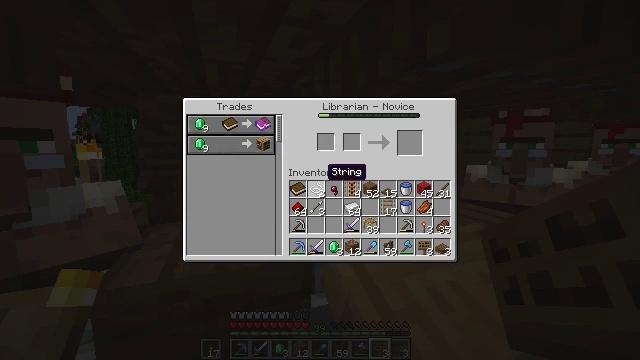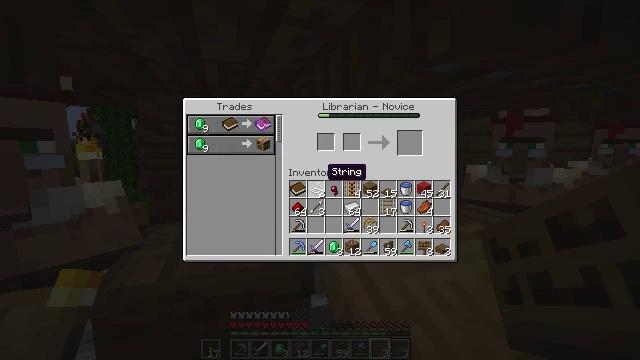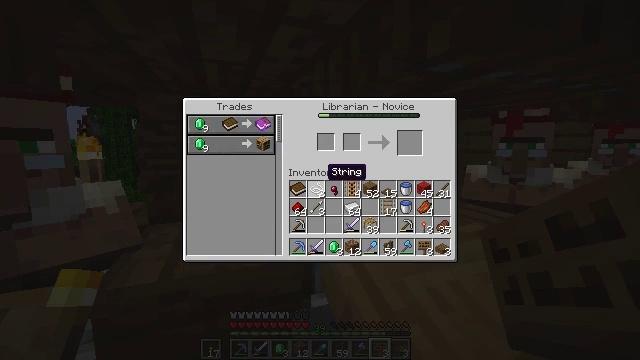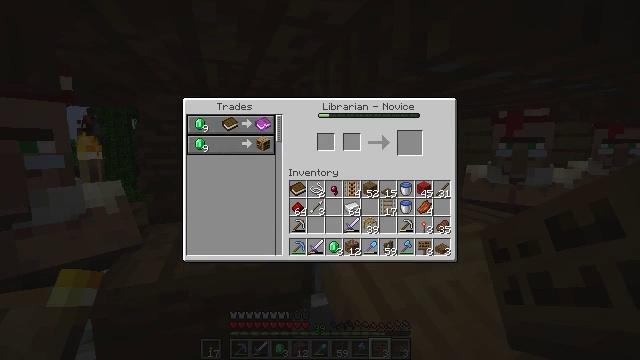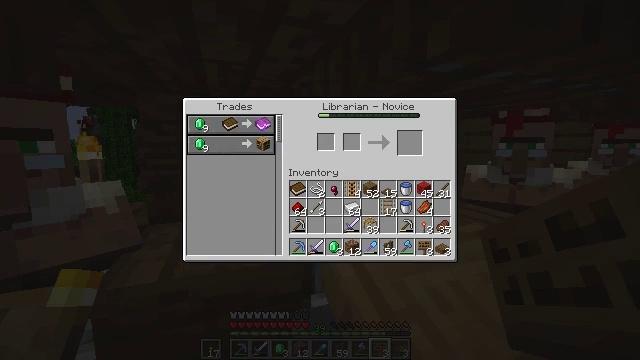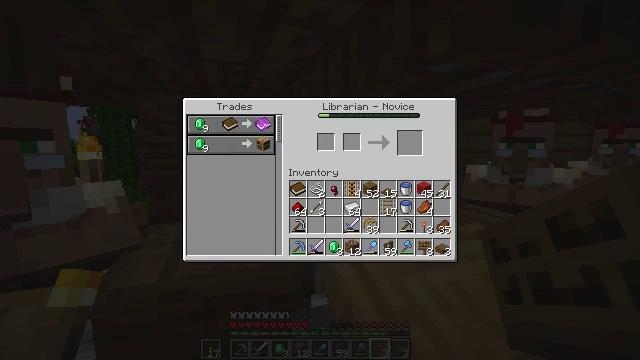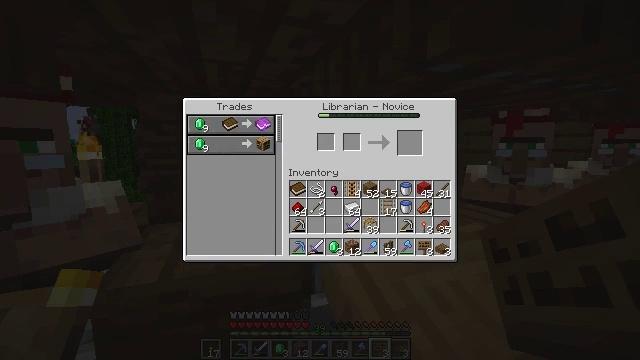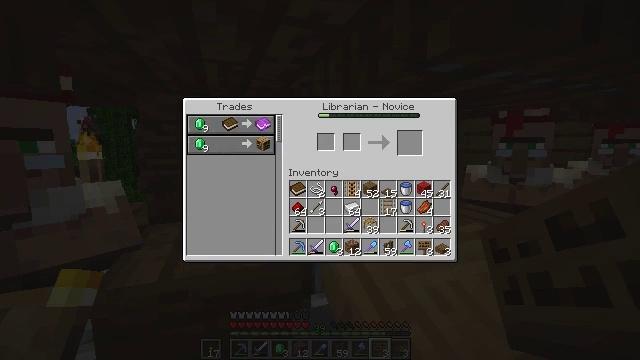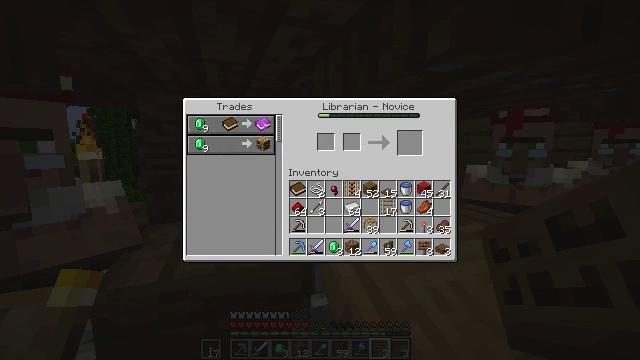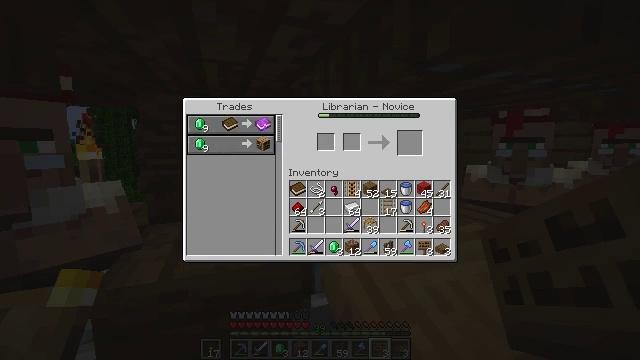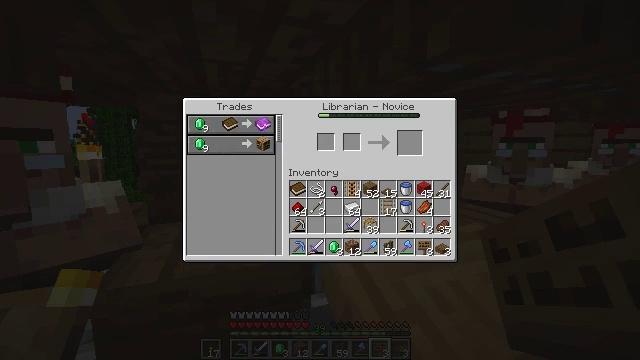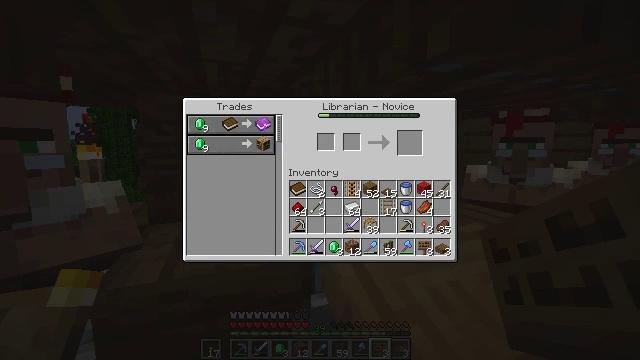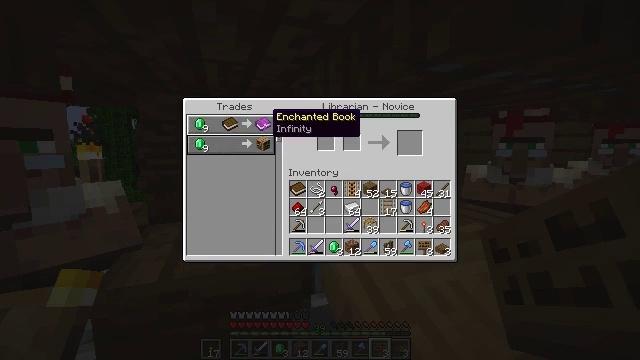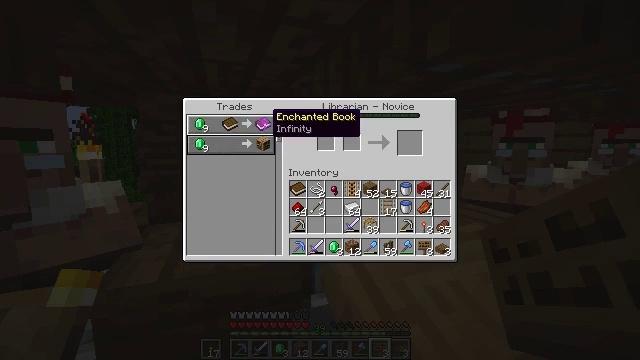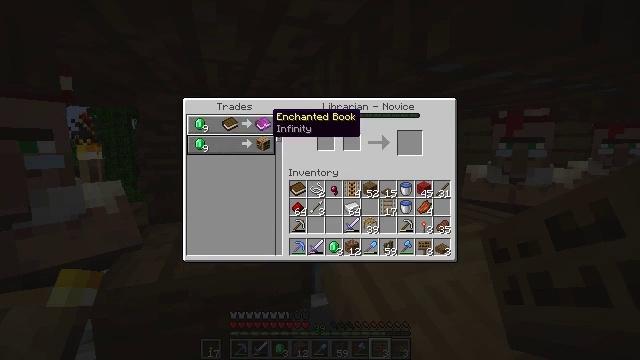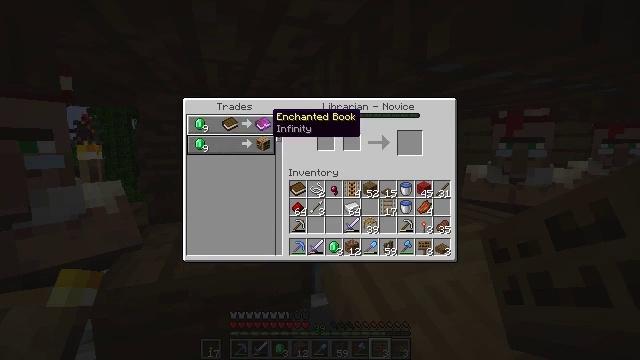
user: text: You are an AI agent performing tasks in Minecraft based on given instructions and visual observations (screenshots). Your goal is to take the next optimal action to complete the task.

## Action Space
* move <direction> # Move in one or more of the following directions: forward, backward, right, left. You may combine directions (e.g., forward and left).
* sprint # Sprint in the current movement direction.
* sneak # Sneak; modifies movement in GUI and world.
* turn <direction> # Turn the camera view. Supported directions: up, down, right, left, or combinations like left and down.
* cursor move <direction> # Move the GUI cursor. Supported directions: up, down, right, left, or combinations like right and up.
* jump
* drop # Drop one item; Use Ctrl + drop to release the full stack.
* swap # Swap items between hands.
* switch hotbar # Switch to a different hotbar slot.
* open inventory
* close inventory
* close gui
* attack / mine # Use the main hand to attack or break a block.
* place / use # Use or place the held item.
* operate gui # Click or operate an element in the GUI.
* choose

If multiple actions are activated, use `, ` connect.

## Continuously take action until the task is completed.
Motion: motion action
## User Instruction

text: Attack the spruce wall sign to remove it.
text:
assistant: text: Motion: no_op
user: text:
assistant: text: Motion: no_op
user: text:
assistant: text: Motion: no_op
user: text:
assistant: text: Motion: cursor move up
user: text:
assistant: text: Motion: no_op
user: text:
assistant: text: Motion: cursor move up
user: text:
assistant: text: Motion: cursor move left and up
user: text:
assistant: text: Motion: no_op
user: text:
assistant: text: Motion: no_op
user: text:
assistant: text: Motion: no_op
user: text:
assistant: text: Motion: cursor move left
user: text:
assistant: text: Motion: cursor move left
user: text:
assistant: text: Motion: no_op
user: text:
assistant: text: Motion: no_op
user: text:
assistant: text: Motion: no_op
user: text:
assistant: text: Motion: no_op
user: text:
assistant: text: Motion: no_op
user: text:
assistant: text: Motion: no_op
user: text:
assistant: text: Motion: no_op
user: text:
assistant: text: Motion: no_op
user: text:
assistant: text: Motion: no_op
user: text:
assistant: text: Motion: no_op
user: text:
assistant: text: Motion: no_op
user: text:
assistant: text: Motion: no_op
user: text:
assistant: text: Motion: no_op
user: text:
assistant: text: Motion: no_op
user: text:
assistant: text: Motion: no_op
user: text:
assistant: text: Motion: no_op
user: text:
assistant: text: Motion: no_op
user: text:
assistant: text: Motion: no_op